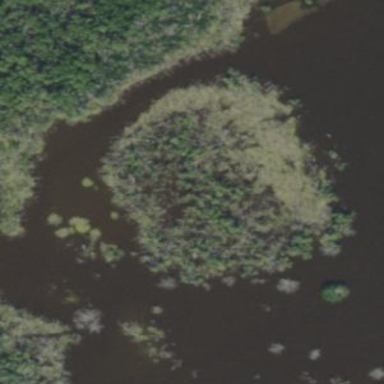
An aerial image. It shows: Mangrove wetland with plant community known as Mangrove Swamp.